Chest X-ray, PA view. Patient: 40 years old, sex M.
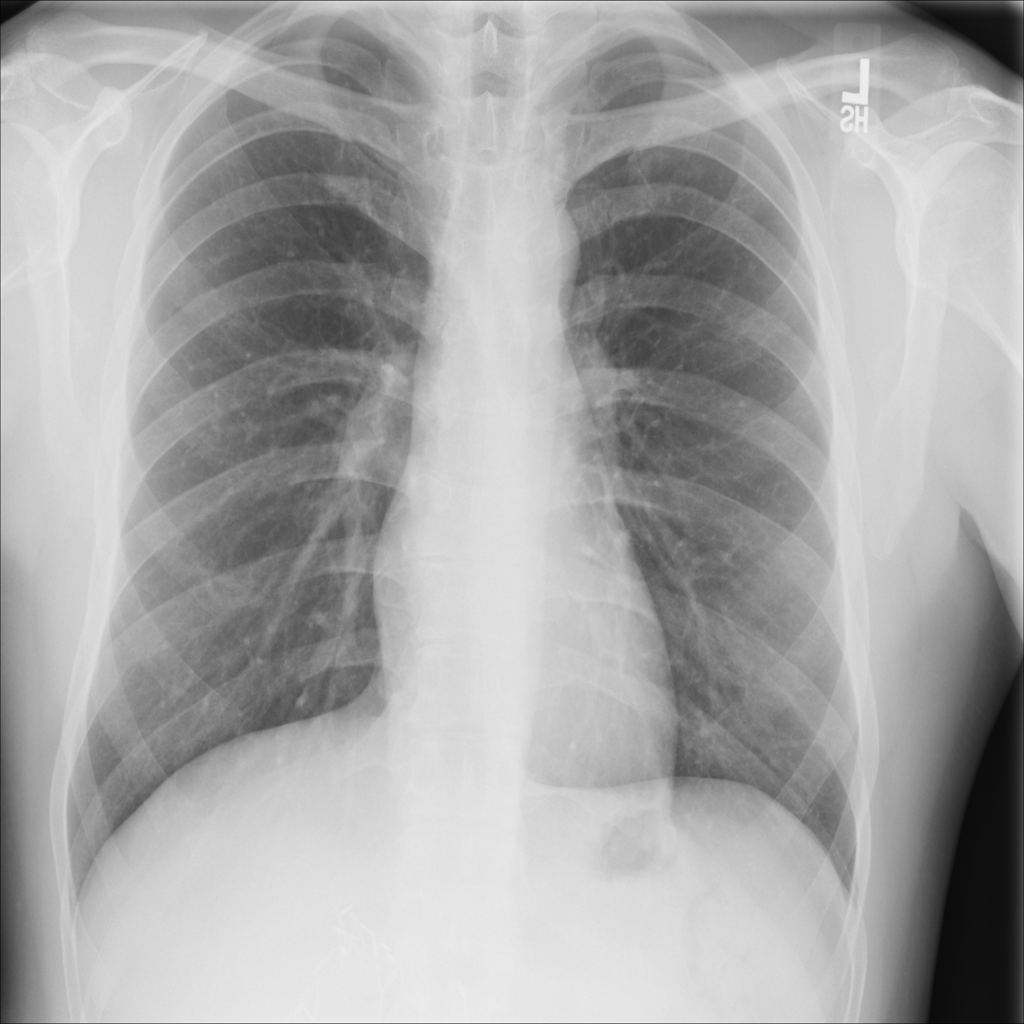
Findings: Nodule